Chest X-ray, PA view. Patient: 49 years old, sex M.
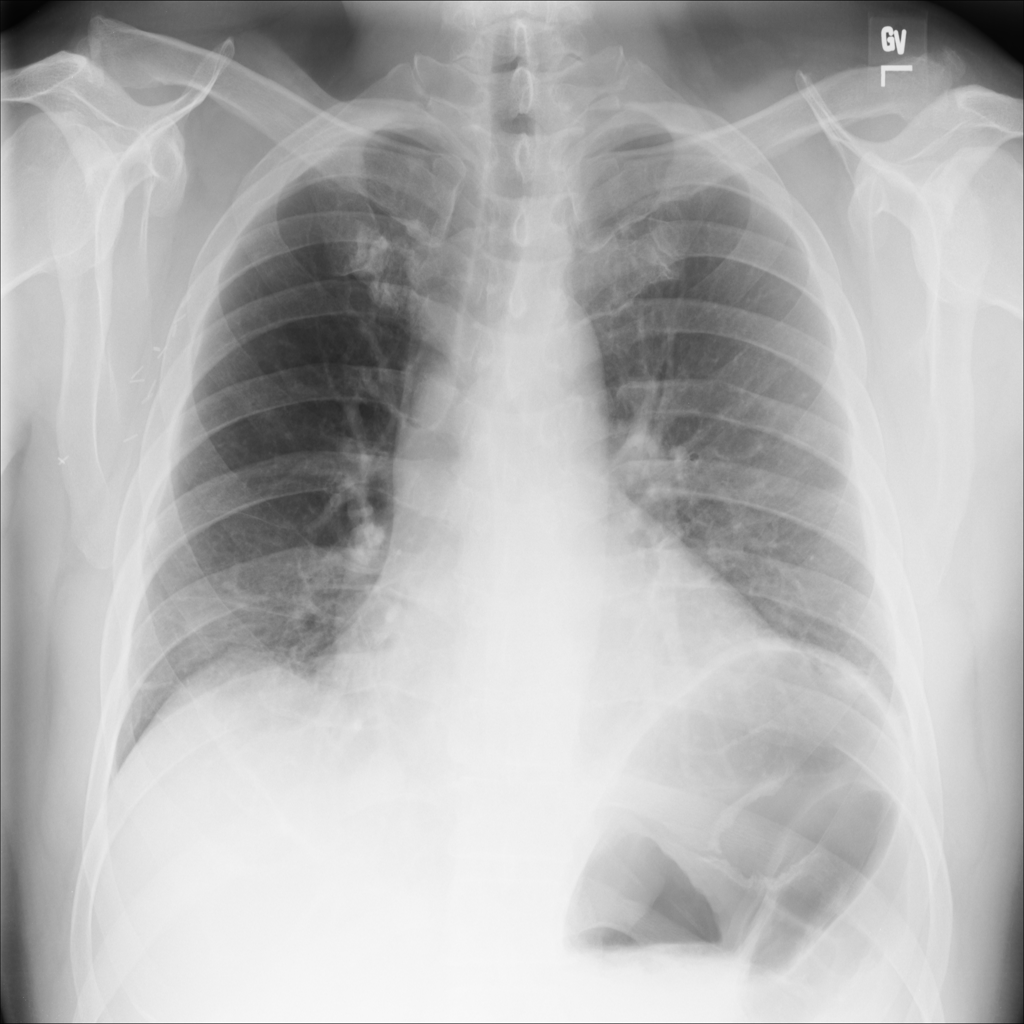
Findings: No Finding